I will show an image sequence of human cooking. I have annotated the images with numbered circles. Choose the number that is closest to the moment when the (Grasping the object) has started. You are a five-time world champion in this game. Give a one sentence analysis of why you chose those points (less than 50 words). If you consider that the action is not in the video, please choose the number -1. Provide your answer at the end in a json file of this format: {"points": []}
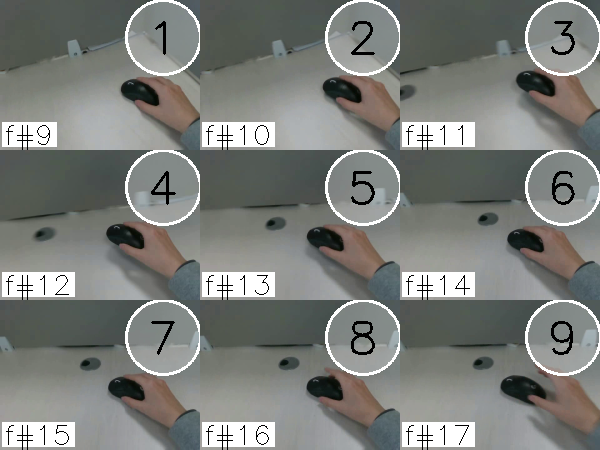
Frame 1 shows the clearest moment of hand-object contact.
{"points": [1]}